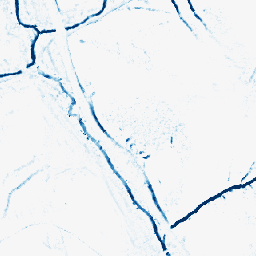
Category: morphological
Decomposition family: morphological_diamond
Decomposition parameters: operation: closing
radius: 3
Upsampling method: nearest
Upsampling parameters: scale: 4
Upsampling scale: 4